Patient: sex M, age 58
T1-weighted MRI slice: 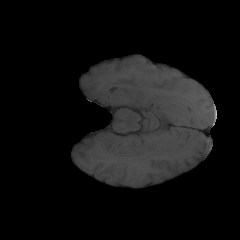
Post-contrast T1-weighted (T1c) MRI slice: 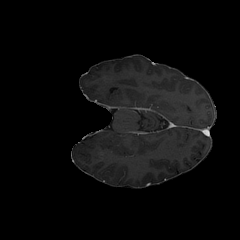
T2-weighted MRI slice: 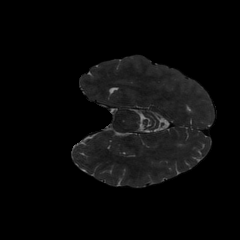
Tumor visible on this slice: no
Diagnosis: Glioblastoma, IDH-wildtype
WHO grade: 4